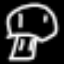
Label: mushroom